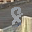
Label: 8